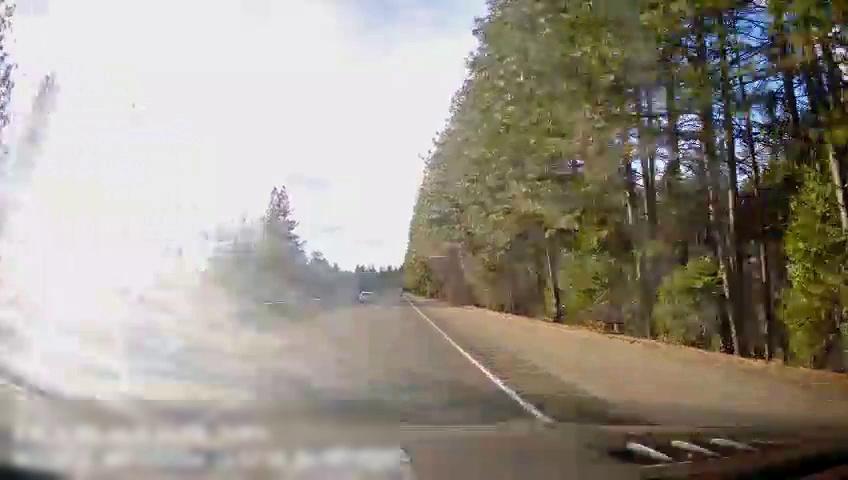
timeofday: Day
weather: Sunny
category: Drivable Space
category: Vehicles | Van
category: Vehicles | Car
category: Lanes | Alternate Lane
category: Lanes | Current Lane
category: Lanes | Alternate Lane